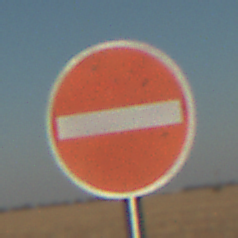
Verkehrszeichen: VerbotDerEinfahrt
Umgebung: Outdoor, Nature
Tageszeit: SunriseSunset
Wetter: Clear
Licht: Natural
Jahreszeit: NotSpecified
Kontrast: HighContrast